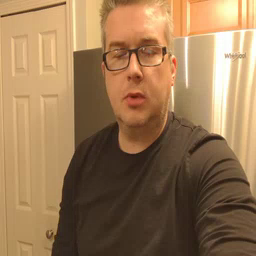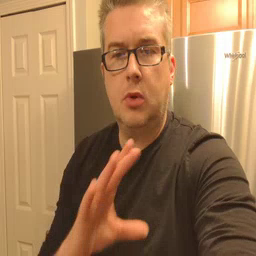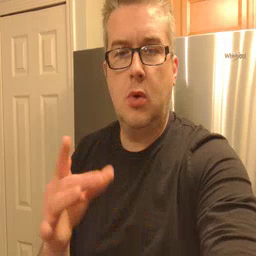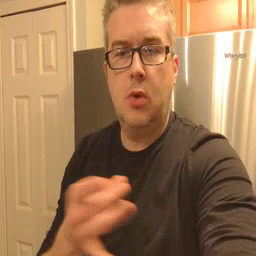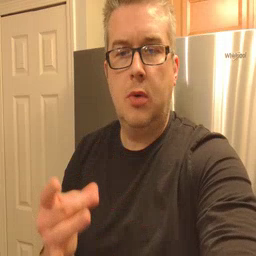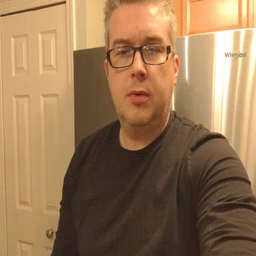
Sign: story